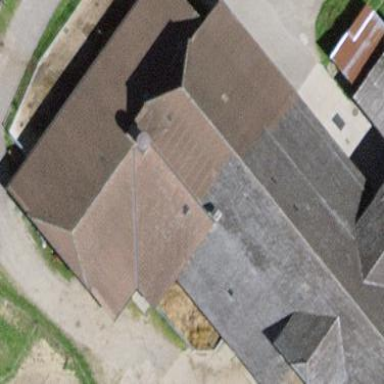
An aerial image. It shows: Farm building.